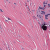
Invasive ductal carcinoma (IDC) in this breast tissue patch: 1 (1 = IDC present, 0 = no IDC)